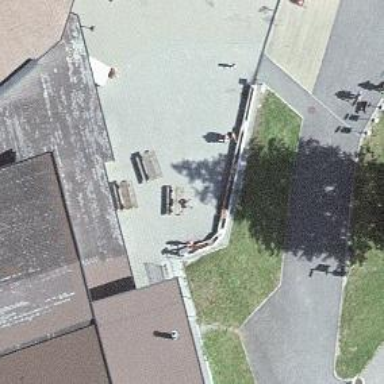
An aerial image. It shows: Picnic table located in leisure land area.